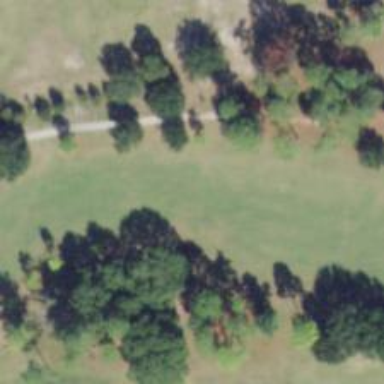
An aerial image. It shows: View of golf hole.